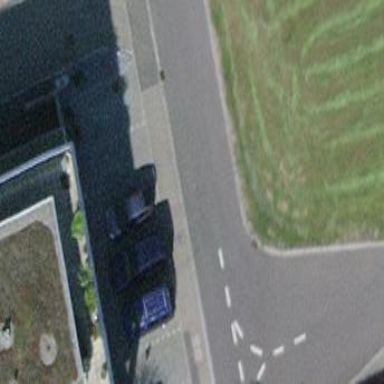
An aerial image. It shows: Parking area.